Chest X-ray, AP view. Patient: 63 years old, sex M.
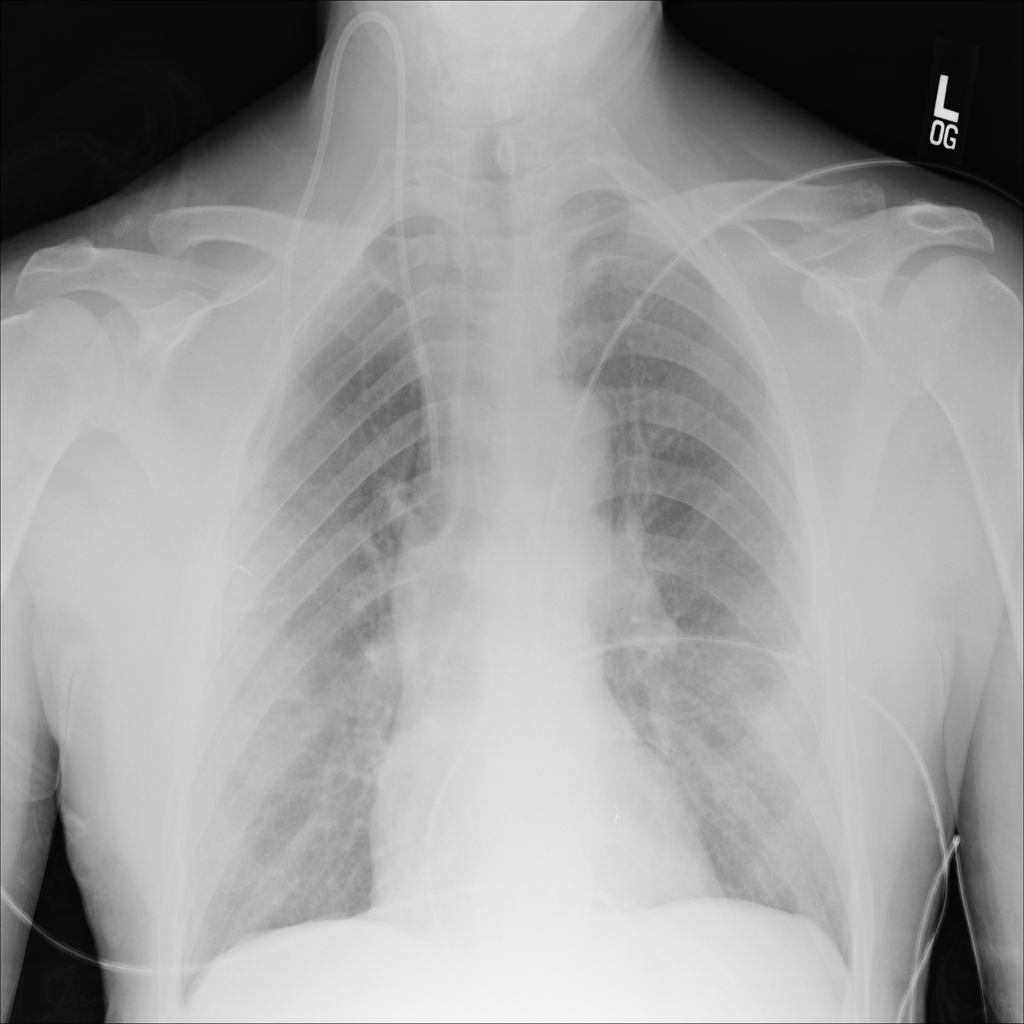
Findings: No Finding